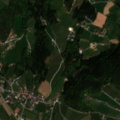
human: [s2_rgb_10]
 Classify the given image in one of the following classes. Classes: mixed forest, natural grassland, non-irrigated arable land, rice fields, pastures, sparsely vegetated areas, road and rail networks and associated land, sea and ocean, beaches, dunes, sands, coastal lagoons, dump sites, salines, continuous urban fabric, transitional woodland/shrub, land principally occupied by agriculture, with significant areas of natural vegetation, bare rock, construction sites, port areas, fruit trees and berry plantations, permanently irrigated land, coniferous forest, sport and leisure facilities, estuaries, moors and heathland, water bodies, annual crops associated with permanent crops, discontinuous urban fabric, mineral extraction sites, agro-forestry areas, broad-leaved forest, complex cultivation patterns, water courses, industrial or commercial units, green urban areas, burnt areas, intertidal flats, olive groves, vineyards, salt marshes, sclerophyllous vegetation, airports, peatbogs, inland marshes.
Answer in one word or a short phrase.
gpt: discontinuous urban fabric, non-irrigated arable land, pastures, land principally occupied by agriculture, with significant areas of natural vegetation, mixed forest